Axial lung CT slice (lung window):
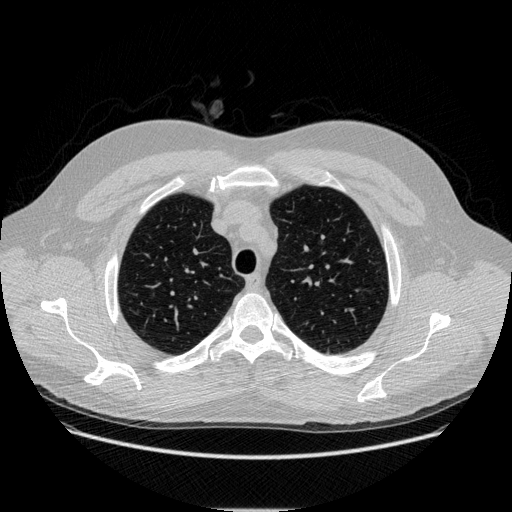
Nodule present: no